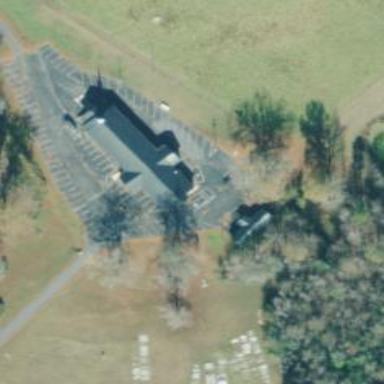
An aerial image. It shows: Place of worship.